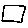
Label: square